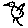
Label: bird